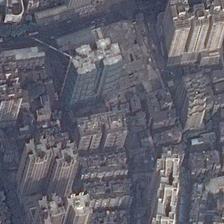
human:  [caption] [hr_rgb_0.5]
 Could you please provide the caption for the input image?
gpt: this commercial area has lots of skyscrapers in it .

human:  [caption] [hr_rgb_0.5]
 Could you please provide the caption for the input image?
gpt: the dark commercial is in a square with unevenness bolcks .

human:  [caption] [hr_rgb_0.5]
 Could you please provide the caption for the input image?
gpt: a road passes by a residential area with high rise and medium height buildings .

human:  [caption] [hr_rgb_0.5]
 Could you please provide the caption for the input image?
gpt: the dark commercial is in a square with unevenness bolcks .

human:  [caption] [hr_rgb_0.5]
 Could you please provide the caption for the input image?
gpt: many commercial tall buildings are in a commercial area .